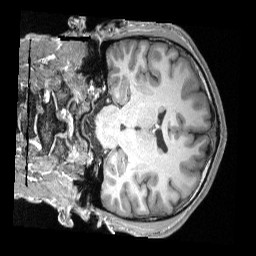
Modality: T1w
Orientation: coronal
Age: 27
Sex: male
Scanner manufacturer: siemens
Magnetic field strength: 3 T
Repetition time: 2.3 s
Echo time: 0.00308 s